Question: I'm relatively new to Control systems. I'm trying to obtain a graph for the step response of a PID controller of the form

Is this possible to plot in mat lab because I get the error that the function cannot plot the step response of a system with more poles than zeros.
Is there any way to plot this system without the whole infinity issue so that I can observe the characteristics of its step response?
I'm sorry if I'm asking a dumb question that may seem obvious but any help or explanation would be greatly appreciated.
This is my mat lab code for my PID controller:
'''
%3.PID Control,Td=0.001, 0.01, 0.05, 0.1
a=tf([0 0 -10],[0 1 10]);
b=tf([0 -1 -5],[1 3.5 6]);
kc=5;
Ti=1;
Td=0.001;
k1=tf([0 Td 0],[0 0 1]); %derivative control
k2=tf([0 1],[Ti 0]); %integral control
G=kc*(k1+k2+1); % the controller
G1=series(a,b);
y=feedback(G,G1,-1);
subplot(2,2,1),stepplot(y),title('kc=5,Ti=1,Td=0.001');
'''
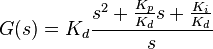
Answer: As thewaywewalk mentioned, MATLAB can only deal with <URL>, and a pure derivative isn't proper, so you need to use an approximate derivative in your transfer function. It's never a good practice to use pure derivatives as they tend to amplify noise.
Look at the documentation on the <URL>' where 'a' is small compared to the dominant time constant of the system.
:
The best way to create your PID is to use the actual <URL> function from the Control System Toolbox. It implements a first-order derivative filter on the derivative term.